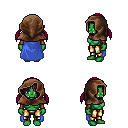
a pixel art fantasy rpg character, female body template, orc, green skin, blue cape, gold greaves, pink twin-tailed hairstyle, cloth hood, cloth bracers, four views (front, back, left, right), 2x2 character sprite sheet, small pixel art, hard edges, no anti-aliasing